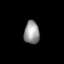
Tissue: lung
Cell type: Endothelial cells
Senescence score: 0.5651
Nuclear area (px): 346
Mean DAPI intensity: 149.916